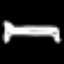
Label: bed